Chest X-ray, PA view. Patient: 49 years old, sex F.
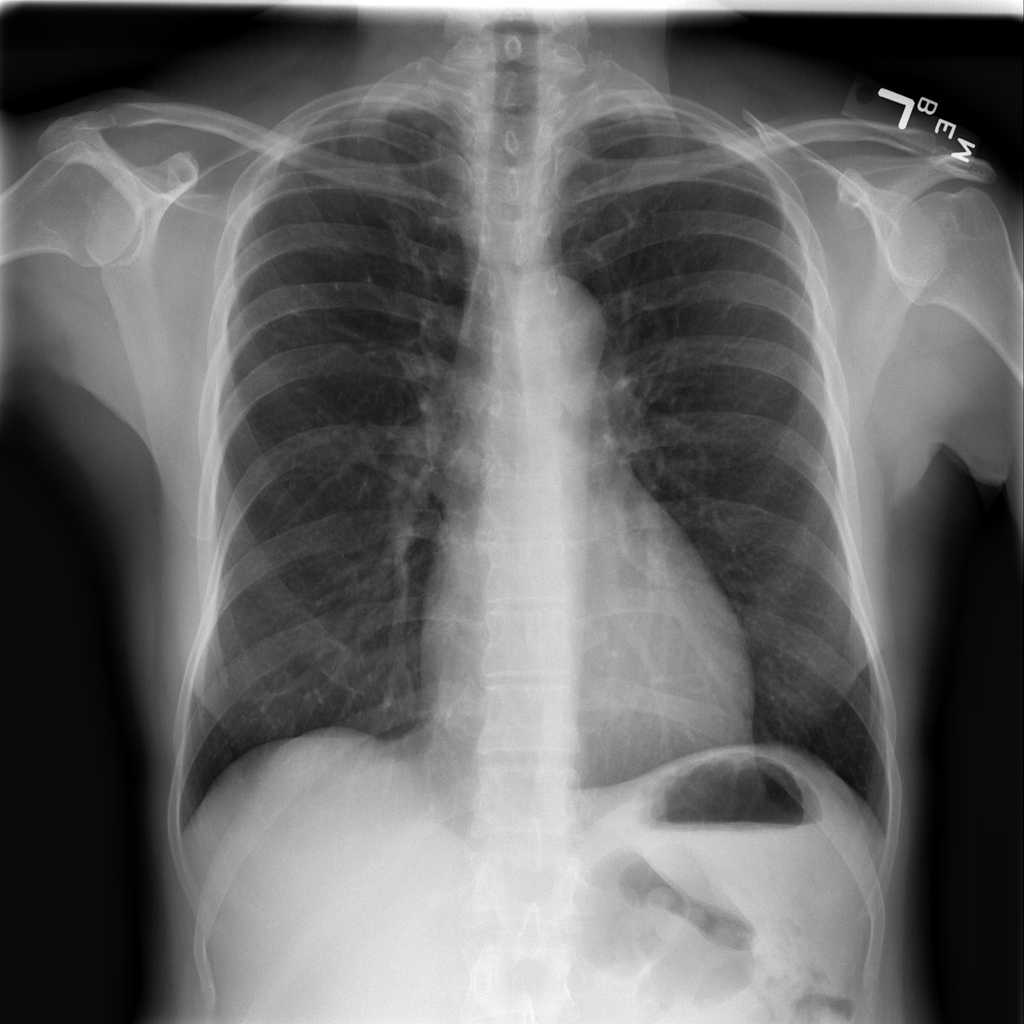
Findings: No Finding